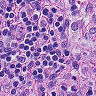
Metastatic tissue present: no